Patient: sex M, age 66
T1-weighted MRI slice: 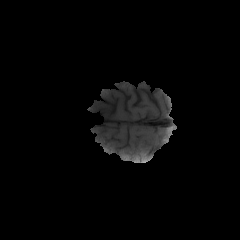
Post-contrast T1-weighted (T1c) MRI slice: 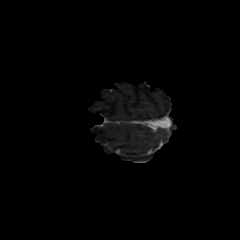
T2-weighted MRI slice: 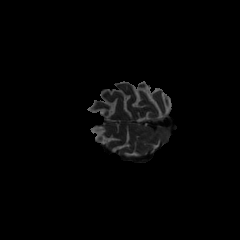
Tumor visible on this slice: no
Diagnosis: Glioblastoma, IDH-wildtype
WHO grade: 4